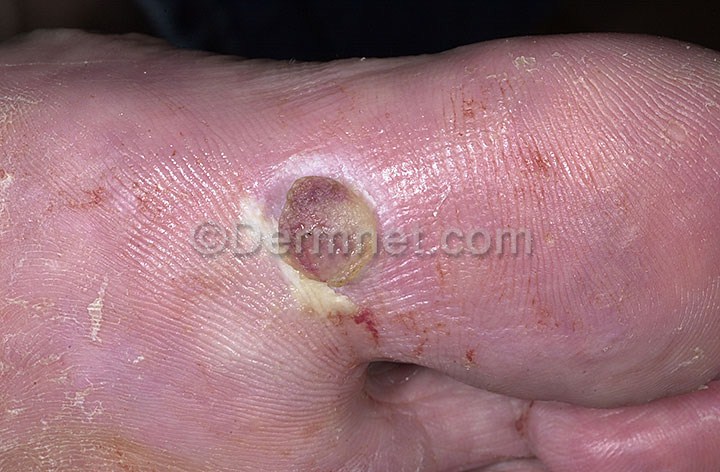
Disease: Vascular Tumors